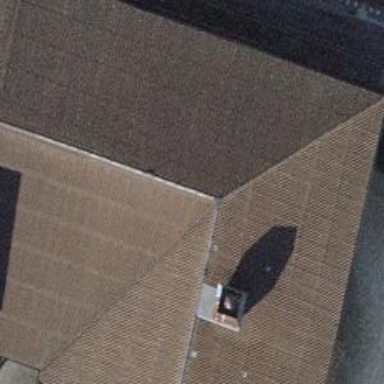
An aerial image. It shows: View of roof of building.